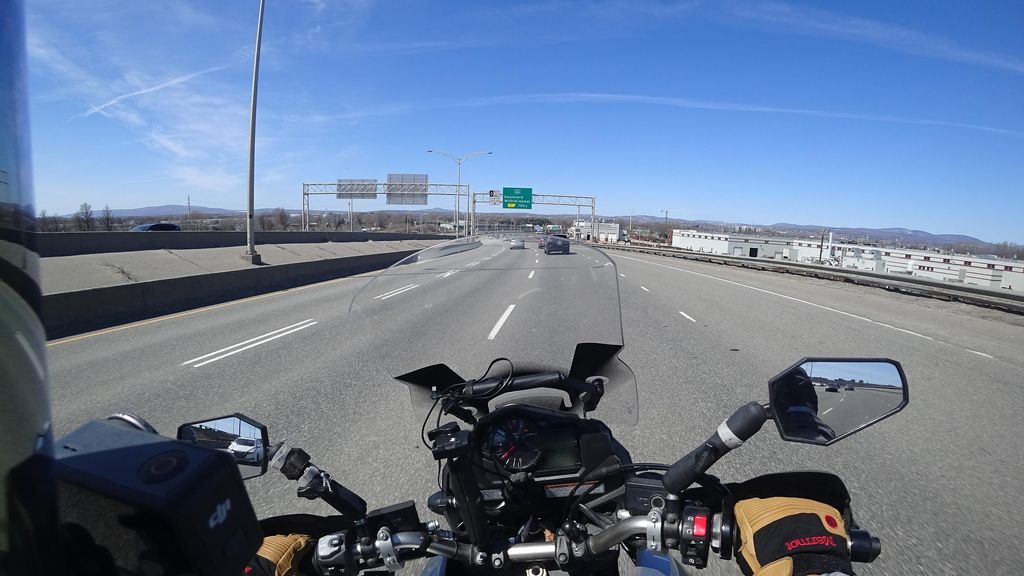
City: quebec_city